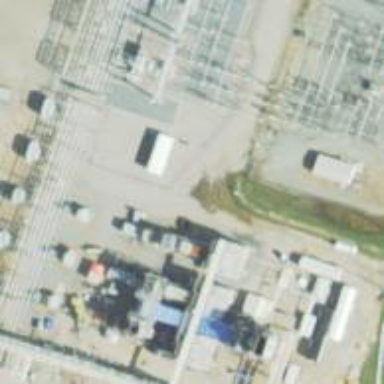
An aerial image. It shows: Gas turbine generator is in use.